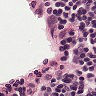
Metastatic tissue present: no